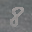
Label: 8